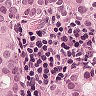
Metastatic tissue present: yes